Field crop: maize
Growth stage: 2
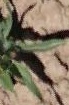
Species: maize